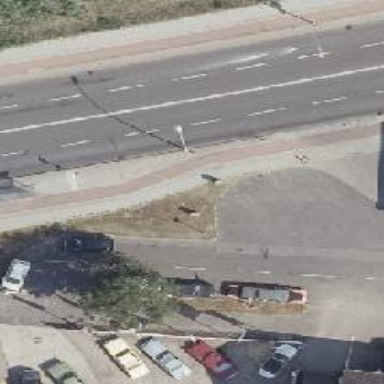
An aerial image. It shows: Cycleway with kerb separating it.